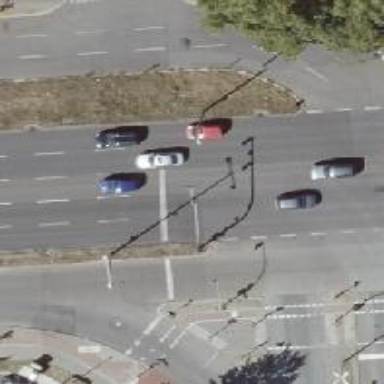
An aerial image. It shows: Road with traffic signals.